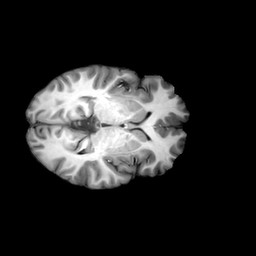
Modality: T1w
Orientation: axial
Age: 26
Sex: female
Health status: ill